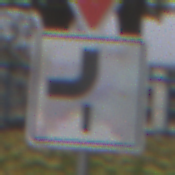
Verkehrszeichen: VerlaufVorfahrtsstrasse7
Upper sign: VorfahrtGewaehren
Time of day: MorningAfternoon
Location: Outdoor (Nature)
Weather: Overcast
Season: Autumn
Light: Natural